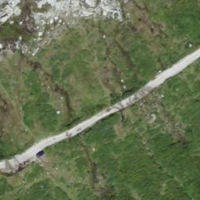
EUNIS habitat code: 31
Species observed at this site:
Gentiana cruciata